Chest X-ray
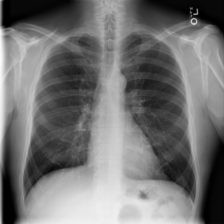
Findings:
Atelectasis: negative
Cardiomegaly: negative
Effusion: negative
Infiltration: negative
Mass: negative
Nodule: negative
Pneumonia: negative
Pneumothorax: negative
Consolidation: negative
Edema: negative
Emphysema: negative
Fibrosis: negative
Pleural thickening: negative
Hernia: negative